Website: lowes
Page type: review-order
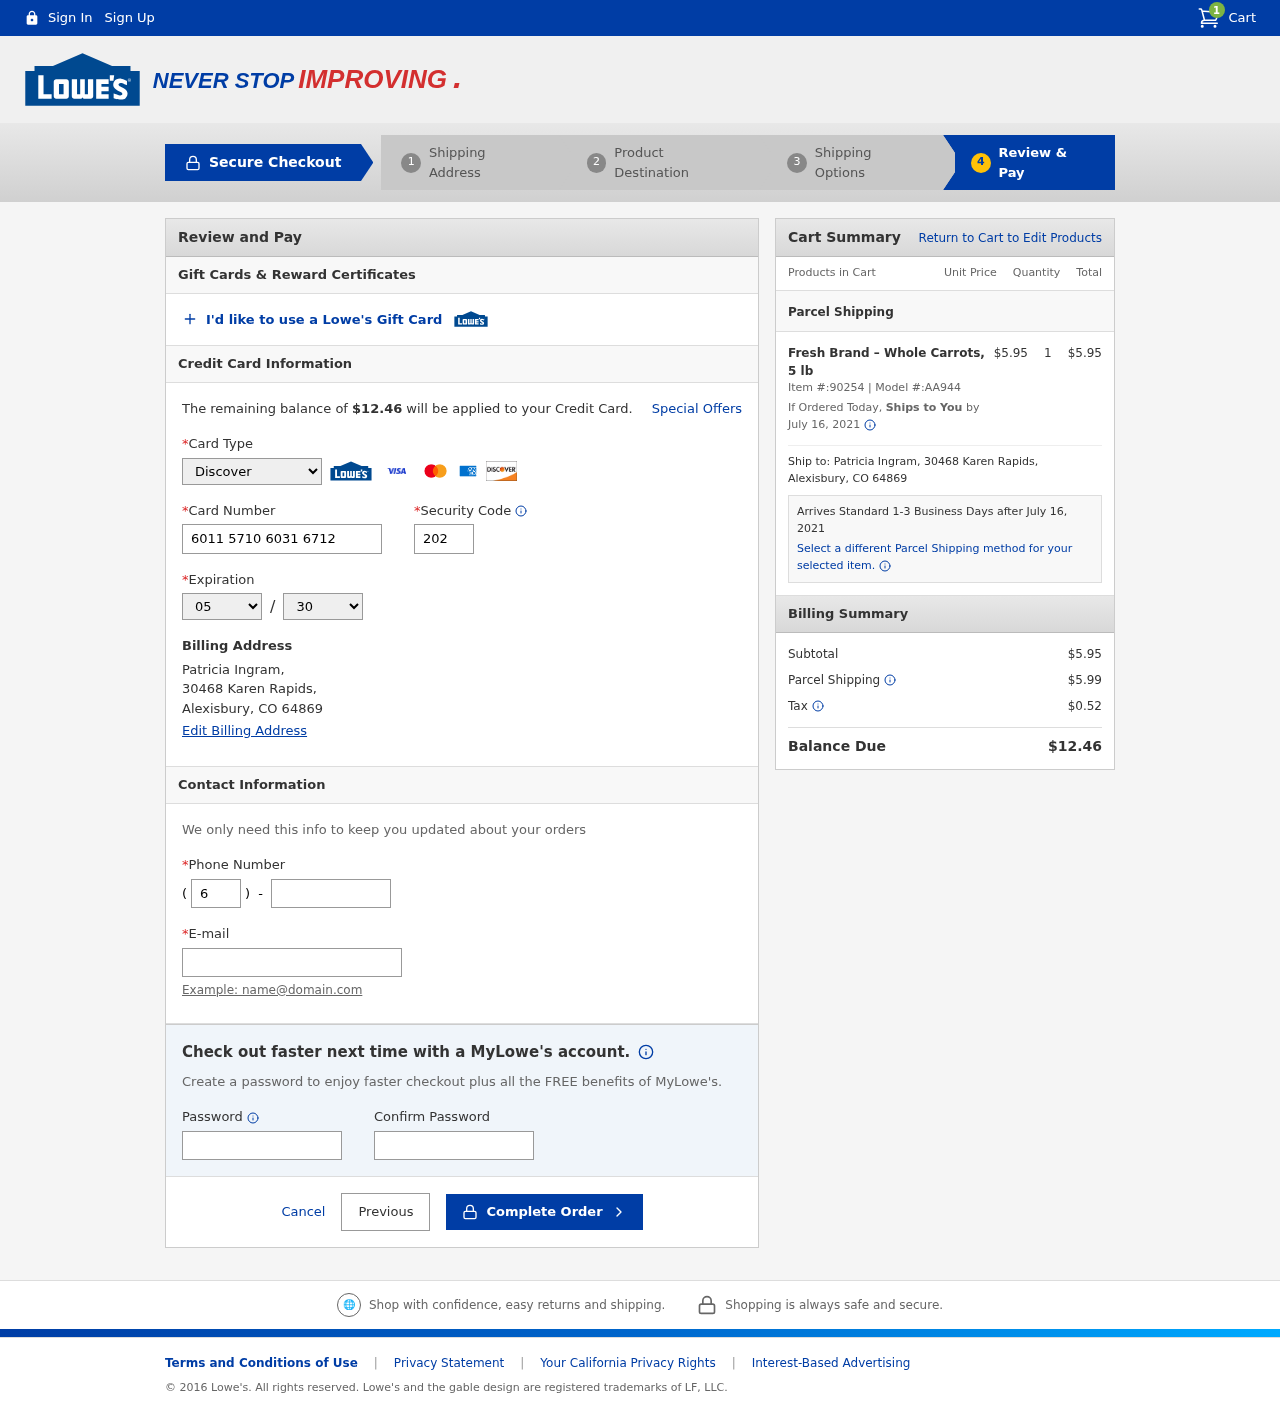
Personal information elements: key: PII_CARD_CVV
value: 202
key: PII_CARD_EXPIRY_MONTH
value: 05
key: PII_CARD_EXPIRY_YEAR
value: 30
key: PII_CARD_NUMBER
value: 6011 5710 6031 6712
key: PII_CARD_TYPE
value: Discover
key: PII_CITY
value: Alexisbury
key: PII_EMAIL
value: patricia.ingram@gmail.com
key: PII_FULLNAME
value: Patricia Ingram,
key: PII_PHONE
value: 6247888399
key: PII_PHONE_AREA
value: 624
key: PII_POSTCODE
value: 64869
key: PII_STATE_ABBR
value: CO
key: PII_STREET
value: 30468 Karen Rapids,
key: PII_FULLNAME2
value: Patricia Ingram
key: PII_STREET2
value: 30468 Karen Rapids
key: PII_CITY_STATE_ZIP2
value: Alexisbury, CO 64869
Product elements: key: PRODUCT1_NAME
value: Fresh Brand – Whole Carrots, 5 lb
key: PRODUCT1_PRICE
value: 5.95
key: PRODUCT1_QUANTITY
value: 1
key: PRODUCT1_ITEM_NUMBER
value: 90254
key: PRODUCT1_MODEL_NUMBER
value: AA944
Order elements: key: ORDER_NUM_ITEMS
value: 1
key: ORDER_TOTAL
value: $12.46
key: ORDER_SHIPPING_DATE
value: July 16, 2021
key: ORDER_SUBTOTAL
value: $5.95
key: ORDER_SHIPPING_DATE2
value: July 16, 2021
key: ORDER_SUBTOTAL2
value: $5.95
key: ORDER_SHIPPING_COST
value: $5.99
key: ORDER_TAX
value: $0.52